Interaction volume radius: 10 \u00c5
Interaction volume height: 25 \u00c5
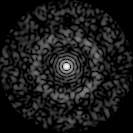
Disorder parameter: 0.8519